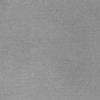
Label: dusty